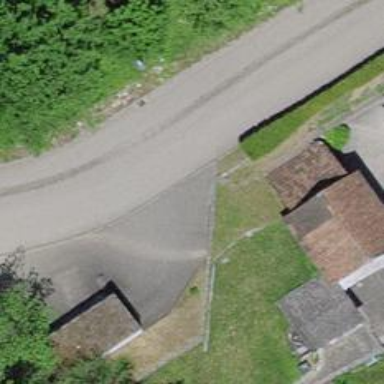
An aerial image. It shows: Residential road.